Question: I created the dialog using Jetpack Compose. However, I set the size of the dialog item to 300dp and align it to the center, but my items are clipped and it doesn't work. I think this bug occurs because the size of the column, which is the layout of the item, cannot be specified. How can I solve this?
This is my dialog source:
'''
@OptIn(ExperimentalComposeUiApi::class)
@Composable
fun ExceptionDialog(visible: MutableState<Boolean>, exception: Exception) {
if (visible.value) {
val context = LocalContext.current
val contents = listOf("nundeongi", "doldeongi", "namusgaji", "saeddong", "namusip", "heulgdeomi")
val composition by rememberLottieComposition(LottieCompositionSpec.RawRes(R.raw.something_error))
AlertDialog(
modifier = Modifier.size(350.dp),
onDismissRequest = { visible.value = false },
properties = DialogProperties(usePlatformDefaultWidth = false),
confirmButton = {
exception.message?.let { exceptionMessage ->
OutlinedButton(onClick = { Util.copy(context, exceptionMessage) }) {
Text(text = "ereo bogsa")
}
}
},
text = {
Column(
modifier = Modifier.size(300.dp),
horizontalAlignment = Alignment.CenterHorizontally,
verticalArrangement = Arrangement.Center
) {
LottieAnimation(
modifier = Modifier.size(200.dp),
iterations = LottieConstants.IterateForever,
composition = composition,
)
Text(
text = "gismebosiga yesangci moshan ${contents.random()}e majasseoyo 🥲
${exception.message}",
textAlign = TextAlign.Center,
color = Color.Black
)
}
},
shape = RoundedCornerShape(30.dp)
)
}
}
'''
This is result screen:

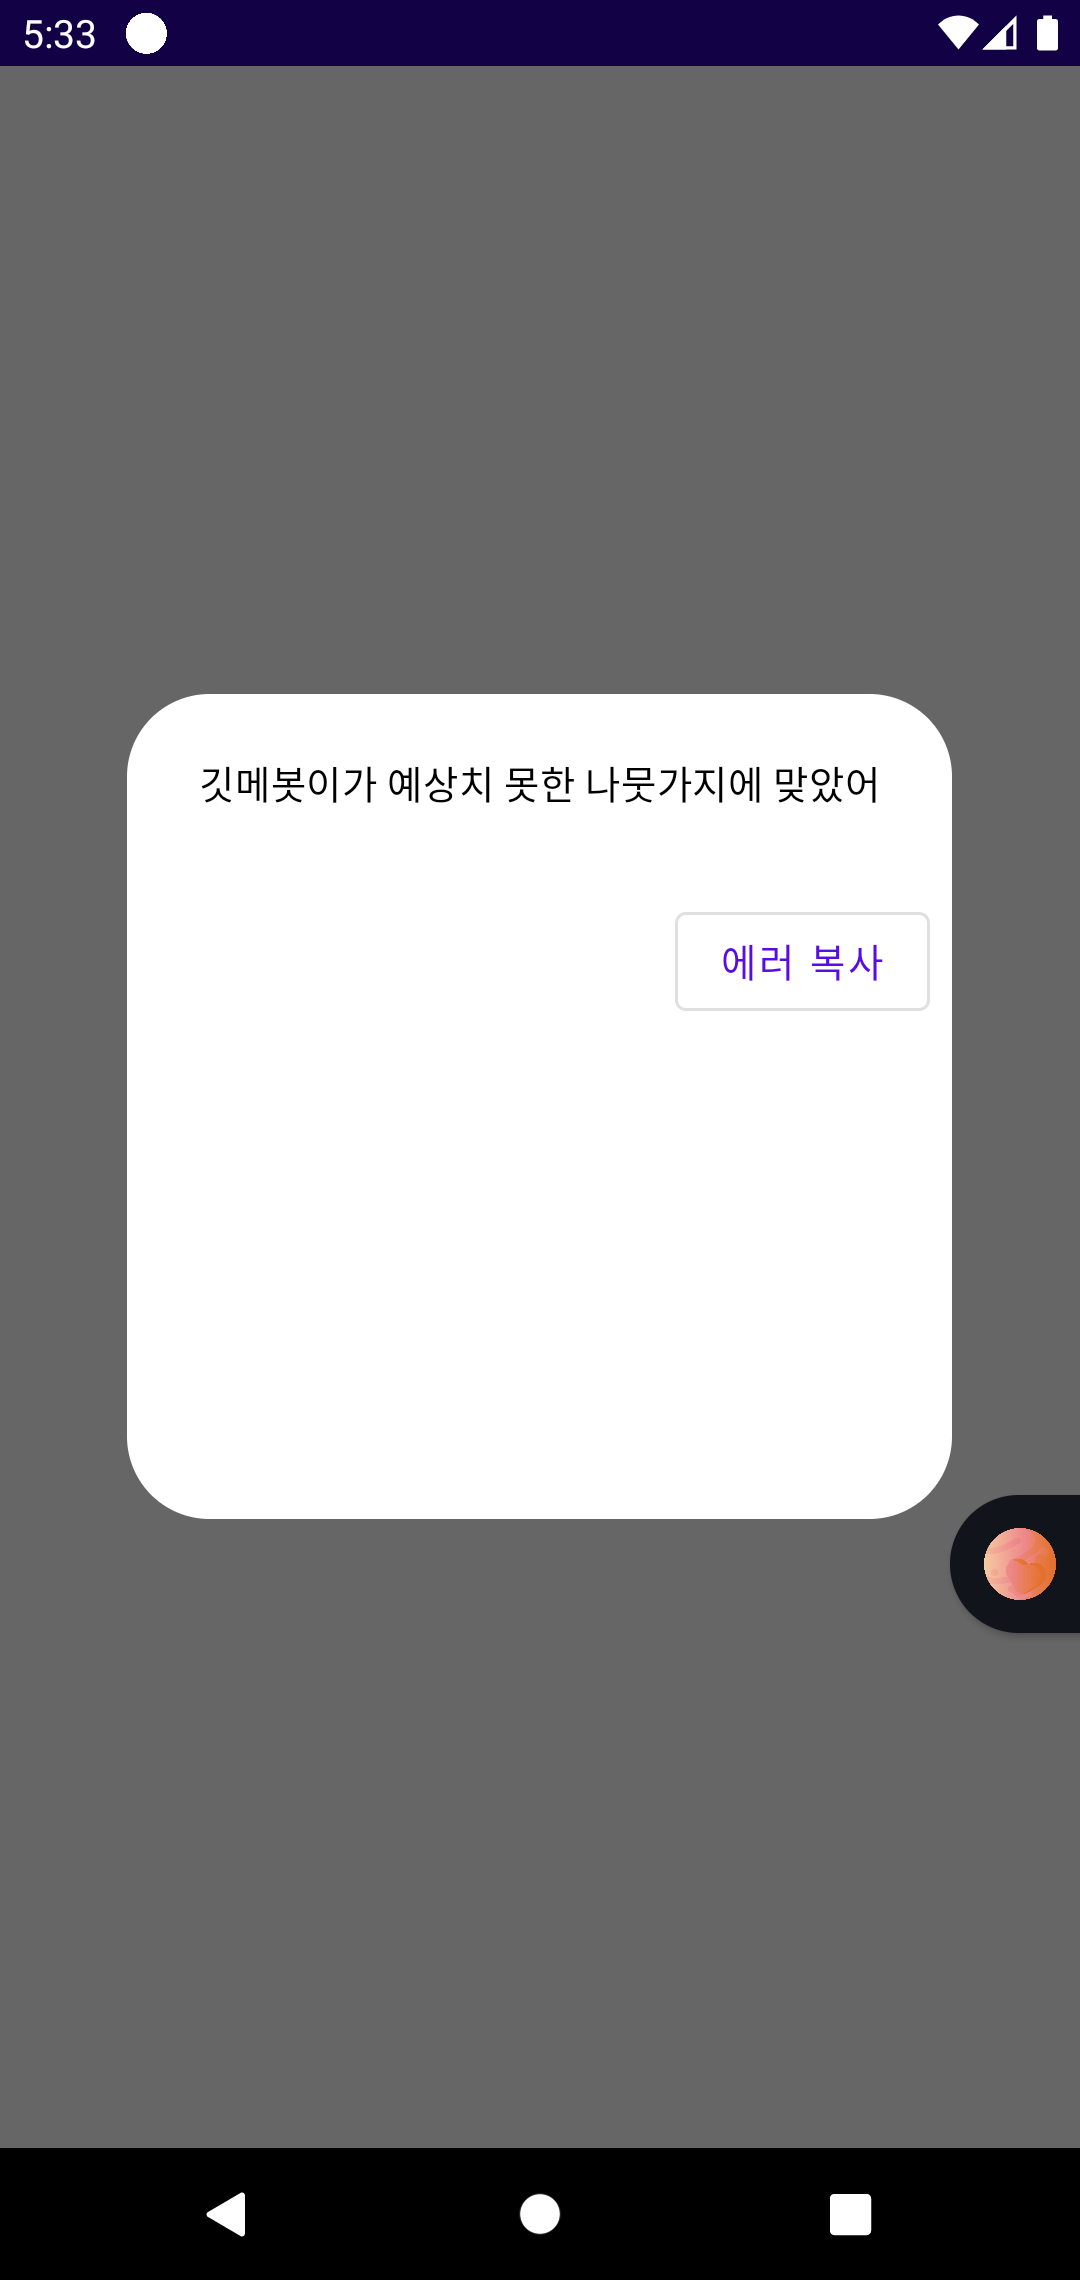
Answer: It looks like 'AlertDialog' aligns the view when it finds the first 'Text' inside the 'text' block, so your view shifts.
I'm not sure if this is a bug, or if it's just not meant to be used that way.
The good news is that you can put your animated view inside 'title'. This will work the same way as 'text', meaning you can only have a custom view 'Text' inside both 'title' and 'text'.
'''
@Composable
fun ExceptionDialog(visible: MutableState<Boolean>, exception: Exception) {
if (visible.value) {
val contents = listOf("nundeongi", "doldeongi", "namusgaji", "saeddong", "namusip", "heulgdeomi")
val composition by rememberLottieComposition(LottieCompositionSpec.RawRes(R.raw.something_error))
AlertDialog(
onDismissRequest = { visible.value = false },
properties = DialogProperties(usePlatformDefaultWidth = false),
confirmButton = {
exception.message?.let { exceptionMessage ->
OutlinedButton(onClick = { }) {
Text(text = "ereo bogsa")
}
}
},
title = {
Box(
contentAlignment = Alignment.Center,
modifier = Modifier.fillMaxWidth()
) {
LottieAnimation(
iterations = LottieConstants.IterateForever,
composition = composition,
modifier = Modifier
.size(200.dp)
)
}
},
text = {
Text(
text = "gismebosiga yesangci moshan ${contents.random()}e majasseoyo 🥲
${exception.message}",
textAlign = TextAlign.Center,
color = Color.Black,
modifier = Modifier.fillMaxWidth()
)
},
shape = RoundedCornerShape(30.dp)
)
}
}
'''